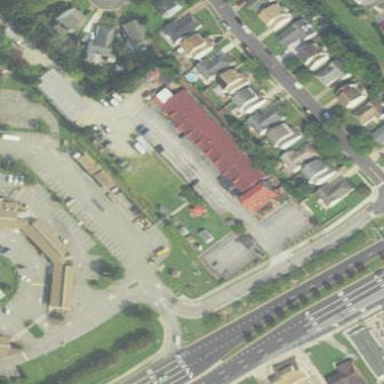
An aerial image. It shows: Commercial building.